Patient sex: M
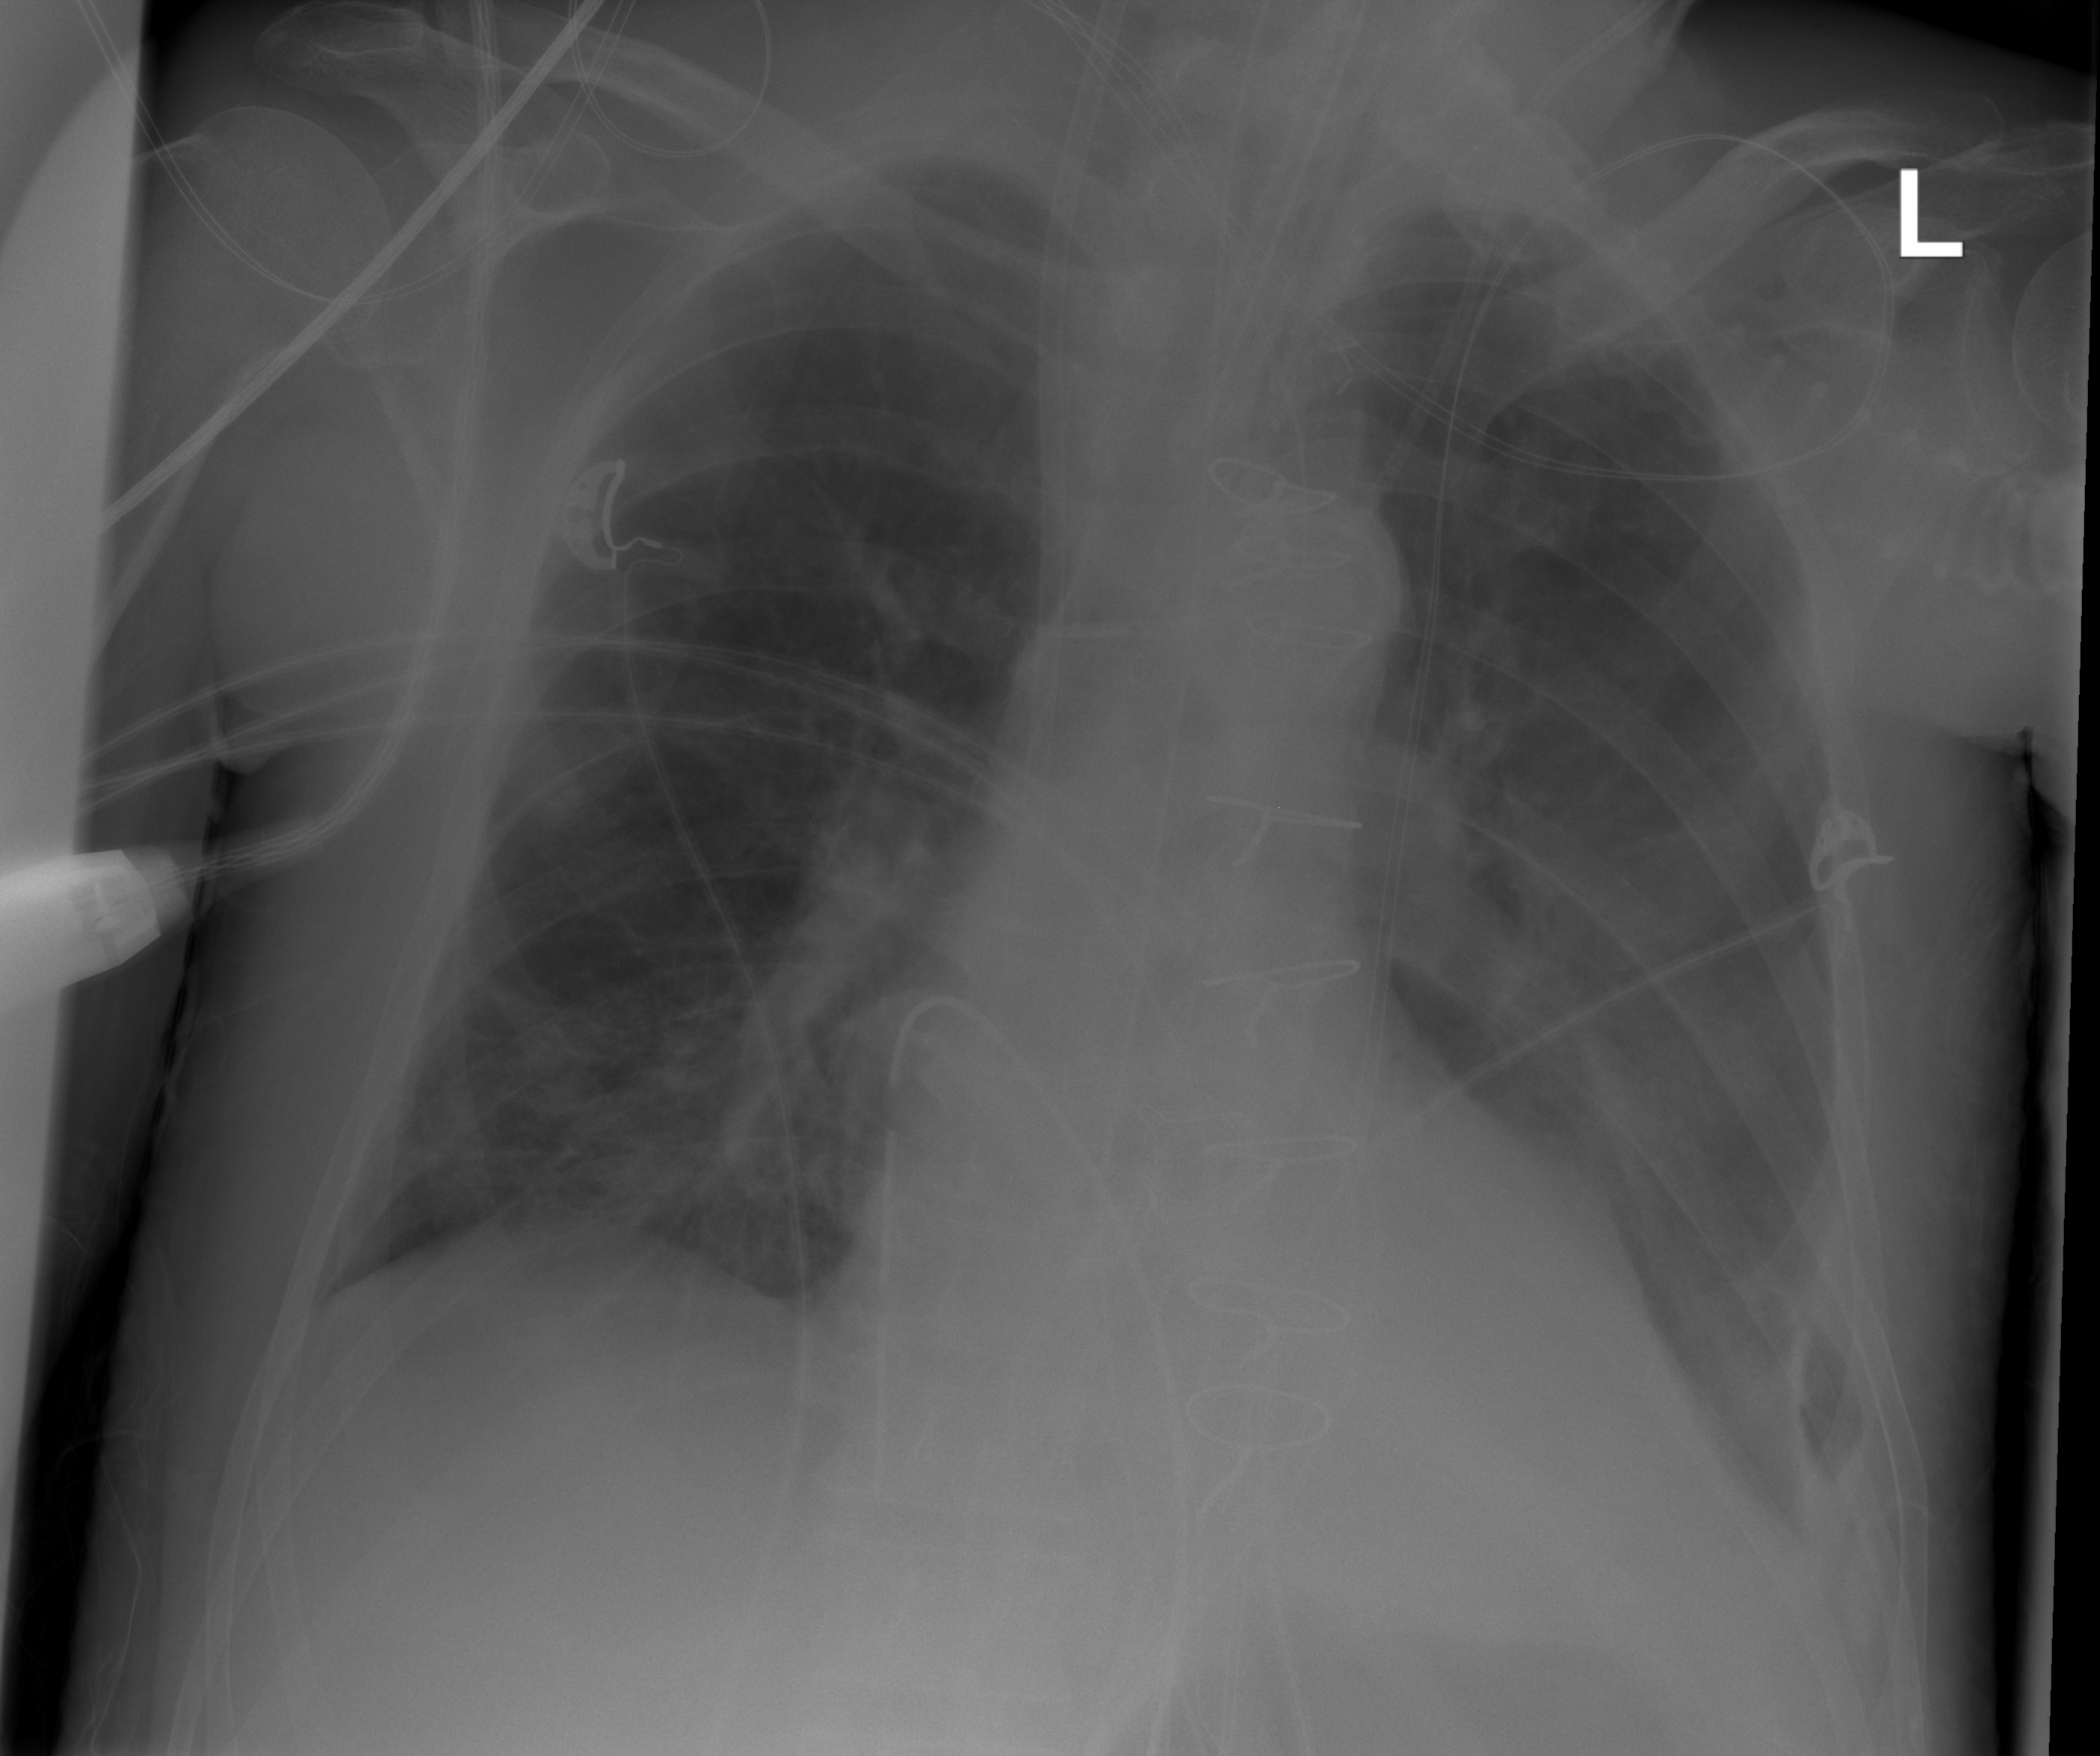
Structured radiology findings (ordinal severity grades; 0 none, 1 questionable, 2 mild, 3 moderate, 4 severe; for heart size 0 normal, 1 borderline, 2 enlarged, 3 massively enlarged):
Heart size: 2
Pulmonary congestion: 2
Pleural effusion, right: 2
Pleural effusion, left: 2
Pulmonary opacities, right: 2
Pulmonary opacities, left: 2
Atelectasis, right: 2
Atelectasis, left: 2